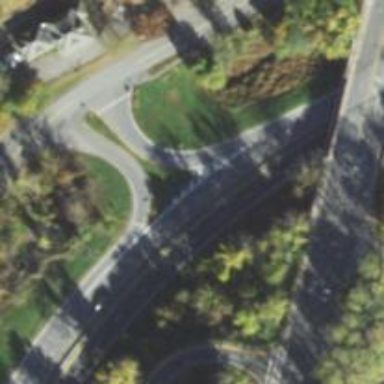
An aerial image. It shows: Trunk link highway.